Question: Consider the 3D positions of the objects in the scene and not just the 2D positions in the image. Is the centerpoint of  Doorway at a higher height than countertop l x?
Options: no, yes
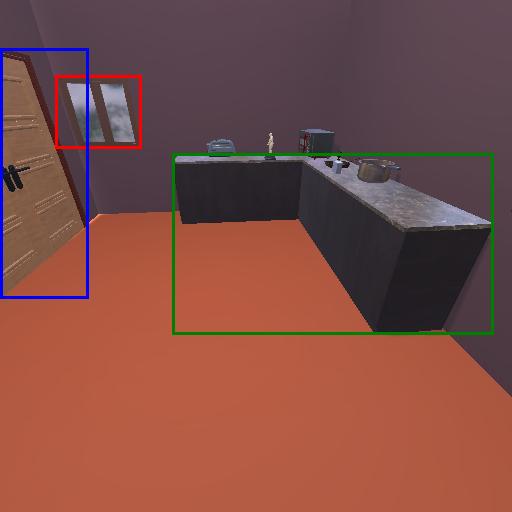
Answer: no